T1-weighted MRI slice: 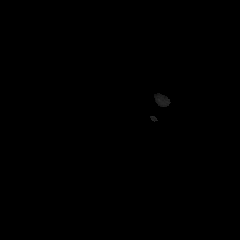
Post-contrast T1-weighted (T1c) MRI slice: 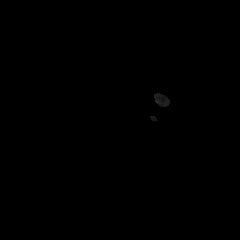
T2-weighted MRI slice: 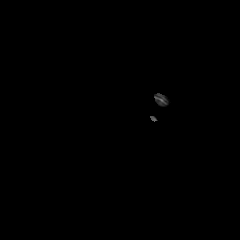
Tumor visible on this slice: no